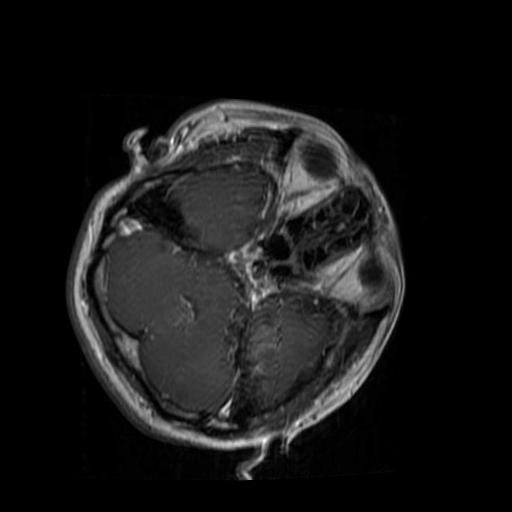
Label: brain_glioma